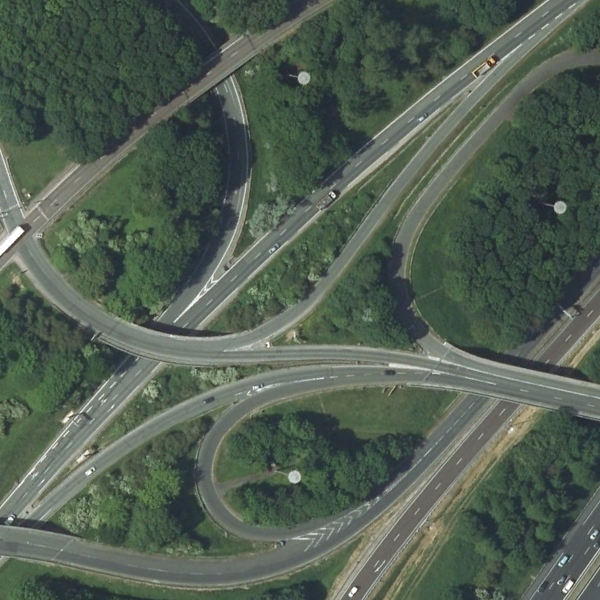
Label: Viaduct